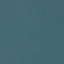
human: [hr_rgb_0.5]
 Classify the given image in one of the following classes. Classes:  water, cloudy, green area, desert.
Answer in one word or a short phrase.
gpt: water